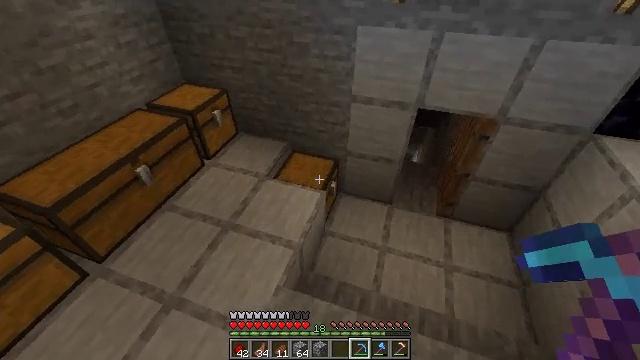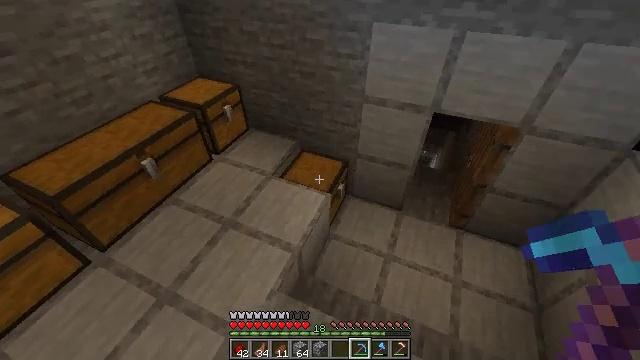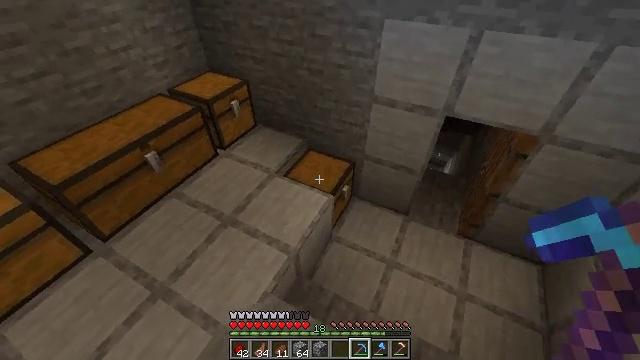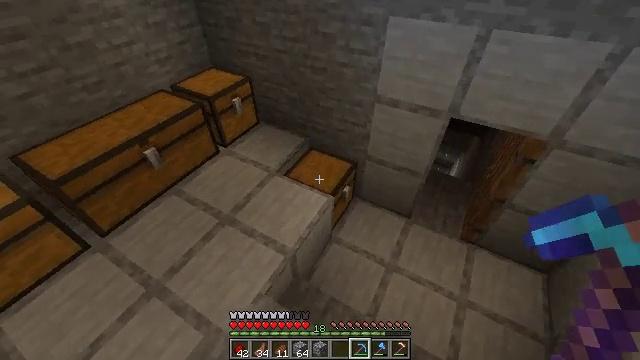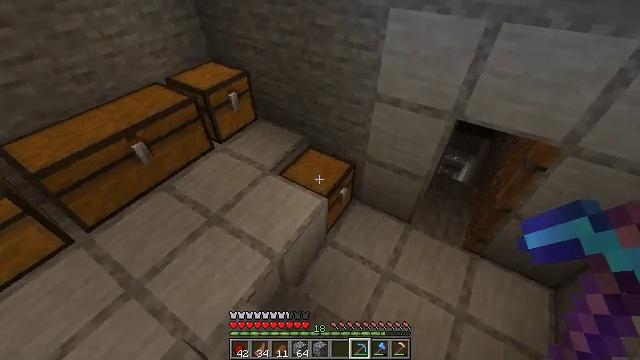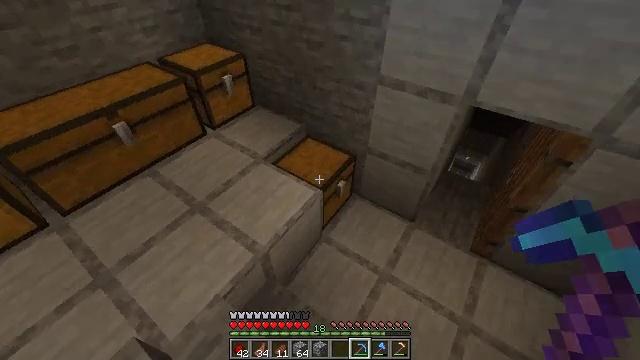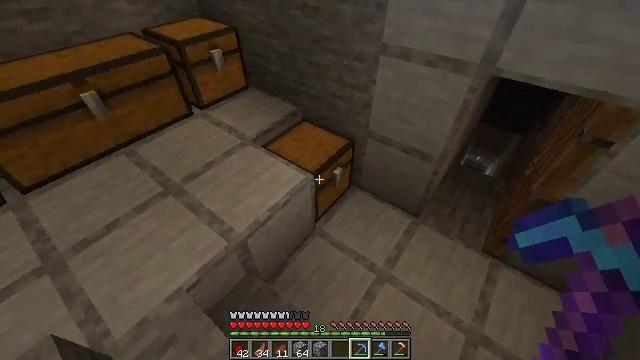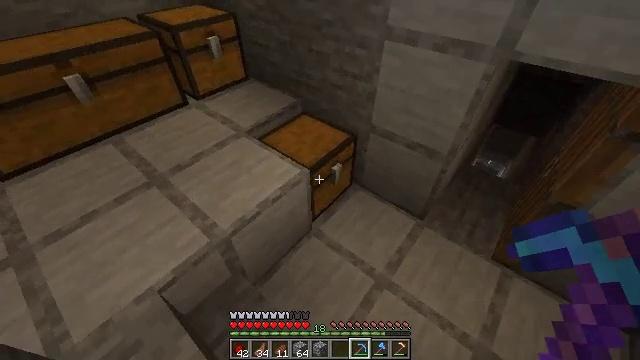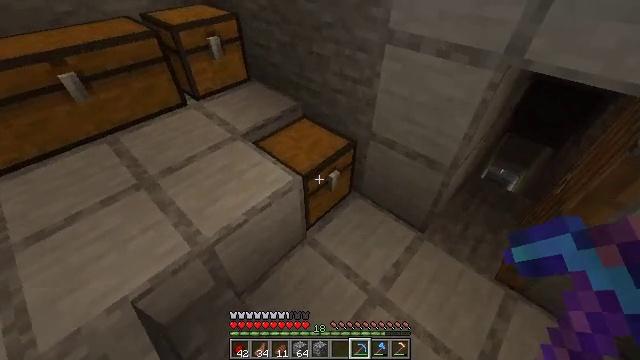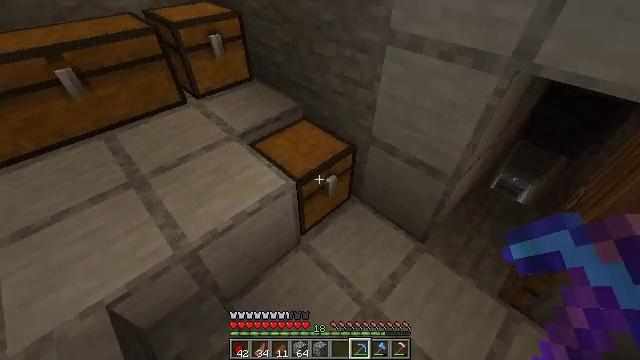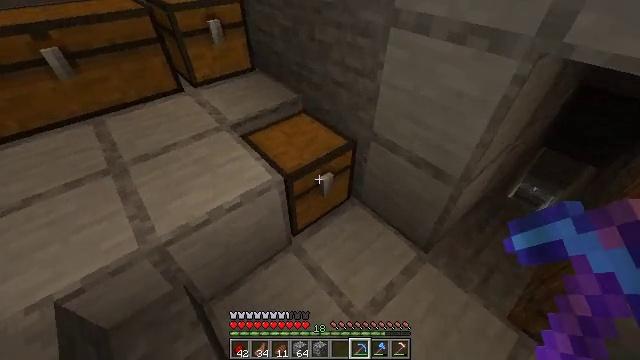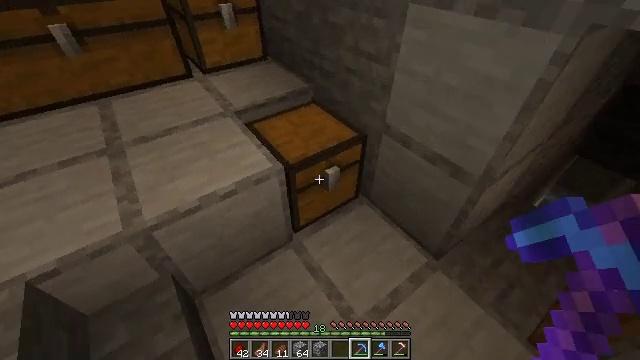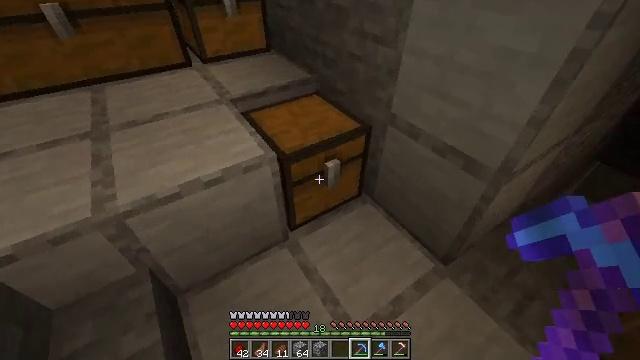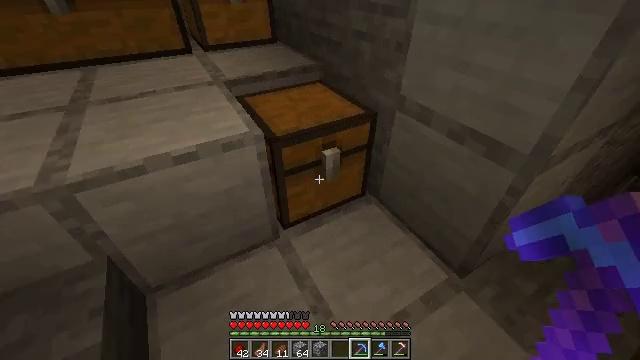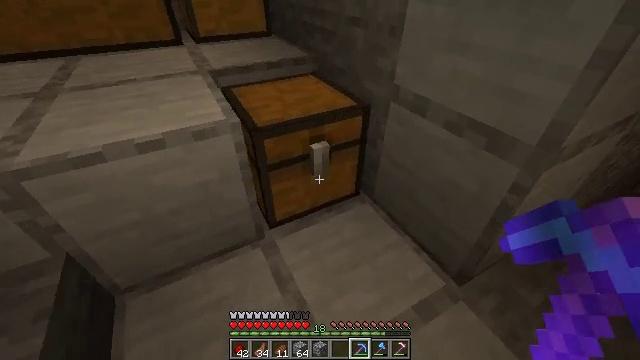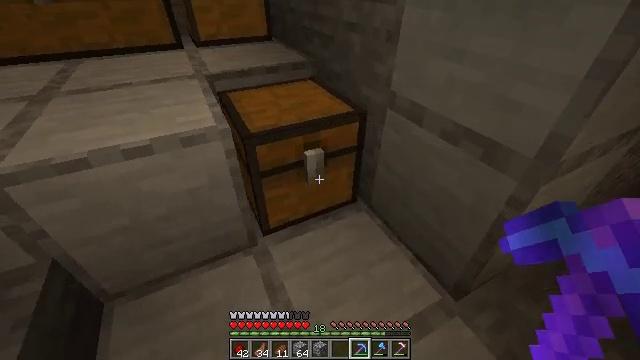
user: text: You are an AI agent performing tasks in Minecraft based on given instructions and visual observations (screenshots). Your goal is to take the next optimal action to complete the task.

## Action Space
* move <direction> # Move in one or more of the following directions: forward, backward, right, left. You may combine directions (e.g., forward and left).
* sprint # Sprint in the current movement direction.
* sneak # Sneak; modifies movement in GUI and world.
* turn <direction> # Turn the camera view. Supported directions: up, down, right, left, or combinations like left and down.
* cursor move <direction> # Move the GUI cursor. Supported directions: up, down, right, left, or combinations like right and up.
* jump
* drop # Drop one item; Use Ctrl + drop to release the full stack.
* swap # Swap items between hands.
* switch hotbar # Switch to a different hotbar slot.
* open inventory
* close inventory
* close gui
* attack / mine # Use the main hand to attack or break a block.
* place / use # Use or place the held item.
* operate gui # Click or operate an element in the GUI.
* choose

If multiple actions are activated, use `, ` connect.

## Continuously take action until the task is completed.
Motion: motion action
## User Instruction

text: Harvest wheat from the field.
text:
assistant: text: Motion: move forward and move right, turn left
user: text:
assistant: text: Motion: move forward and move right, turn left
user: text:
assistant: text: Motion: move forward and move right, turn left
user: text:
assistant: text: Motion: move forward and move right, turn left
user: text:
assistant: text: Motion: move forward and move right, turn left
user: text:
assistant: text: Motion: move forward and move right, turn left
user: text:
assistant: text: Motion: move forward and move right, turn left
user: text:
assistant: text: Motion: move forward and move right, turn left
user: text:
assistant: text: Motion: move forward and move right, turn left
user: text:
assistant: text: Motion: move forward and move right, turn left
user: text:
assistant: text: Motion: move forward, turn left
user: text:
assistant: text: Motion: turn left and up
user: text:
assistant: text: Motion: turn left and up
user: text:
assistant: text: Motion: turn left
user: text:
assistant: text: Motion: turn left
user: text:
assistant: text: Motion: turn left
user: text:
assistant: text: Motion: turn left and up
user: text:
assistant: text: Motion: turn up
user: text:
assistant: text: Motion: use / place
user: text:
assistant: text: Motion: use / place
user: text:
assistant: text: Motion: use / place
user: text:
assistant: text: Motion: no_op
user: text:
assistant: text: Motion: no_op
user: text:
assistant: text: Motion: no_op
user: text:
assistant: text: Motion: no_op
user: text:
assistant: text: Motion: turn right
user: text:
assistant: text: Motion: no_op
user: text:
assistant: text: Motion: no_op
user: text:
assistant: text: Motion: no_op
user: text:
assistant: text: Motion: no_op